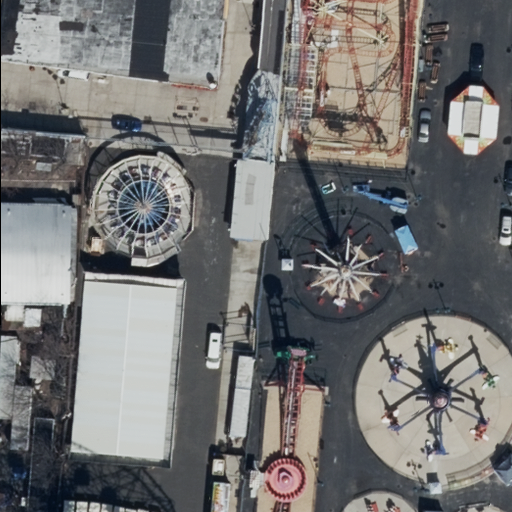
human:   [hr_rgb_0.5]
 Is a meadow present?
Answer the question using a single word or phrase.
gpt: no

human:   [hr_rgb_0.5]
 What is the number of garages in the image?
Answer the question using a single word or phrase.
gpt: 0

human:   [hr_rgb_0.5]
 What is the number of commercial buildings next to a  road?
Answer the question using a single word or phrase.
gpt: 0

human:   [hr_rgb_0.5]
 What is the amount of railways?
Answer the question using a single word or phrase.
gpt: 0

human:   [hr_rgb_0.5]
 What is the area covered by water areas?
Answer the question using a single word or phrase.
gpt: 0m2

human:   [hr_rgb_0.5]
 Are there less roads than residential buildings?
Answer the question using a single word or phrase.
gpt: yes

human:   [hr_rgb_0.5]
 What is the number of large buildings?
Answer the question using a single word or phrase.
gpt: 2

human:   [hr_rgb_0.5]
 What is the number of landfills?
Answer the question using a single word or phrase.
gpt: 0

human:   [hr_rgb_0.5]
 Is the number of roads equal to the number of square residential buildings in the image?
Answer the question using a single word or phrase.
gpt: no

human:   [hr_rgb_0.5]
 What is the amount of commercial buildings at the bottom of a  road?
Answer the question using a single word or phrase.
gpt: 0

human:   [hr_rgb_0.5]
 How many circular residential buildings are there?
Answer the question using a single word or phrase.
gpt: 0

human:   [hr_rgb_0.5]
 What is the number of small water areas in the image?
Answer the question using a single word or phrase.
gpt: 0

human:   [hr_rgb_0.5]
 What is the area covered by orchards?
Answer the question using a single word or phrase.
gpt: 0m2

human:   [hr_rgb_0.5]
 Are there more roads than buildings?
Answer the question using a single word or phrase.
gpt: no

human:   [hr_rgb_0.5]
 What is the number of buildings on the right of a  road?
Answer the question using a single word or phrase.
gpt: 1

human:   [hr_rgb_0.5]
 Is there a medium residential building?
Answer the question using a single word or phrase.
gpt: yes

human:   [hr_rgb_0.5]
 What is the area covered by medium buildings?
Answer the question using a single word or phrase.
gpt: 588m2

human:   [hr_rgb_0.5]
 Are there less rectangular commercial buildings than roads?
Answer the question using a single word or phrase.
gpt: yes

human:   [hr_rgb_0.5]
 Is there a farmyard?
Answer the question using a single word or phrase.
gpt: no

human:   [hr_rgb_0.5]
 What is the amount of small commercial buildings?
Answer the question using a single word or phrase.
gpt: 0

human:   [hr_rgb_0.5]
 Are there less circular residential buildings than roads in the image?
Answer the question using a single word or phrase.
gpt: yes

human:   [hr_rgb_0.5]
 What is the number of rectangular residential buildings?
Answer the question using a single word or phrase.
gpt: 4

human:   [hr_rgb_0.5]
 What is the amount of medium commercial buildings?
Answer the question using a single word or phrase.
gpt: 0

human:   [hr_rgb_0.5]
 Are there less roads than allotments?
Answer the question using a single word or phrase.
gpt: no

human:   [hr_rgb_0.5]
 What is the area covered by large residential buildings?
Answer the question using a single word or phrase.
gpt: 1340m2

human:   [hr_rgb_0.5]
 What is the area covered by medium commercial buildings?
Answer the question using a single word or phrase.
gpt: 0m2

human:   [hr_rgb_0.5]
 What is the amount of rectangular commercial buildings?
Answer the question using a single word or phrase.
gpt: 0

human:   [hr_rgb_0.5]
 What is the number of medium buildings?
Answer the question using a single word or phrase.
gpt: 2

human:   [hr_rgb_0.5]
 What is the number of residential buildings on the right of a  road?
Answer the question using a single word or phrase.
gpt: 1

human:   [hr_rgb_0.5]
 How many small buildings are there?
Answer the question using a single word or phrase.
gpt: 1

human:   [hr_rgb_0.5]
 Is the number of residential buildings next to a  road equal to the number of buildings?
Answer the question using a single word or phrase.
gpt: yes

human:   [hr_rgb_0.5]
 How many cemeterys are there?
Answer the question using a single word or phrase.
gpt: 0

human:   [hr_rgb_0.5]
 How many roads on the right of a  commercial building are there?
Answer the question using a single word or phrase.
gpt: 0

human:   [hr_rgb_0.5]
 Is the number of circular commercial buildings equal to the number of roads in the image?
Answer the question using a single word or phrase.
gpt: no

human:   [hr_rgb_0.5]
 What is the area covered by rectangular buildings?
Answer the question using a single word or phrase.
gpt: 1700m2

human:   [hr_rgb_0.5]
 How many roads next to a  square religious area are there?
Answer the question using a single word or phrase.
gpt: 0